Aerial crown-view tile of a tropical tree (Barro Colorado Island, Panama), acquired 20250616:
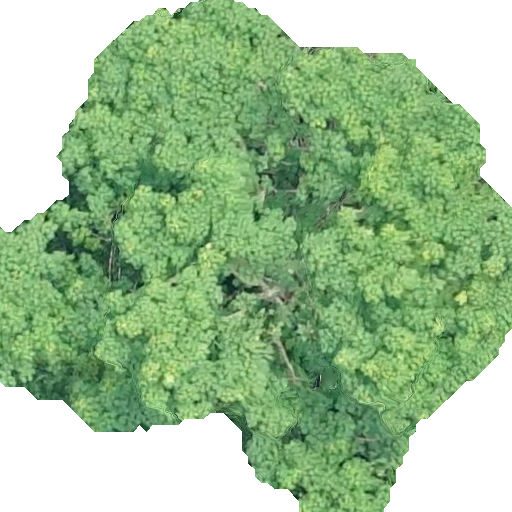
Species: Pseudobombax septenatum
GBIF accepted scientific name: Pseudobombax septenatum
Crown area: 276.529 m²